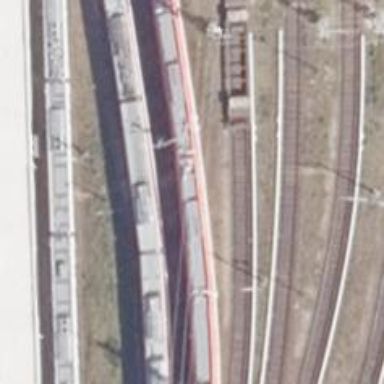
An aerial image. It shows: Railway spur service.